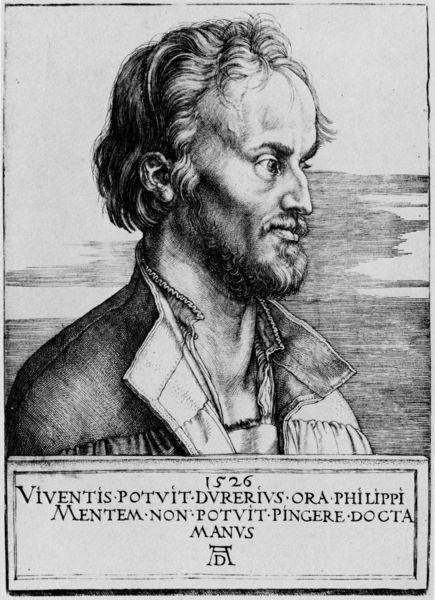
Titel: Bildnis des Philipp Melanchthon
Künstler: Albrecht Dürer
Institution: (Seriendruck)
Schlagwörter: dunkel, kopf, mann, schatten, weiß, wolken, ausschnitt, frisur, grau, haar, hell, hintergrund, licht, mund, nase, ohr, profil, schwarz, stirn, blick, bart, hemd, jacke, jung, augen, barock, falten, gesicht, kragen, mensch, sockel, vollbart, bildnis, hals, portrait, porträt, signatur, auge, haare, mantel, augenbrauen, kinn, lippen, renaissance, schultern, lächeln, holzschnitt, schrift, wangen, papier, grafik, graphik, linien, inschrift, schmal, deutsch, ad, hemdkragen, striche, name, offen, druck, schnitt, schraffur, schwarz weiß, radierung, stich, text, hohe stirn, denker, kittel, jahr, wangenknochen, schläfen, mittelalter, gelehrter, dürer, kupferstich, schraffierung, rahemn, latein, lateinisch, schriftfeld, albrecht, albrecht dürer, offenes hemd, reformation, welliges haar, melanchthon, garfik, redierung, 1526